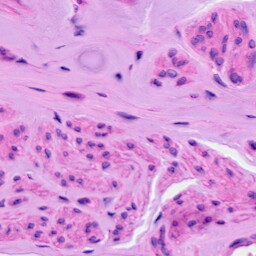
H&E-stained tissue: Ovarian